Here is the raw acceleration-versus-time signal recorded on a bearing housing. Based on the visible evidence, which condition applies: normal, inner_race, outer_race, ball?
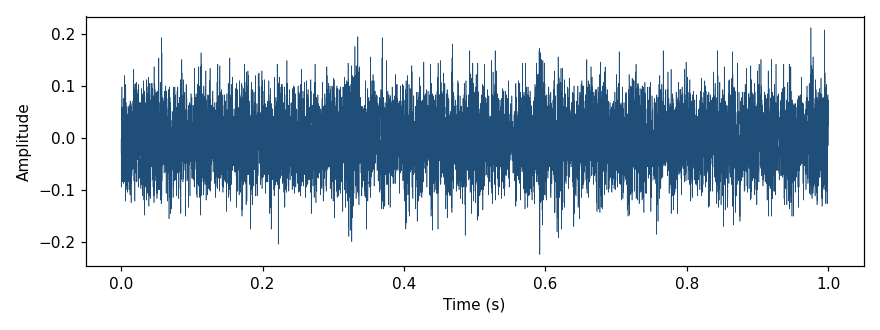
Answer: normal